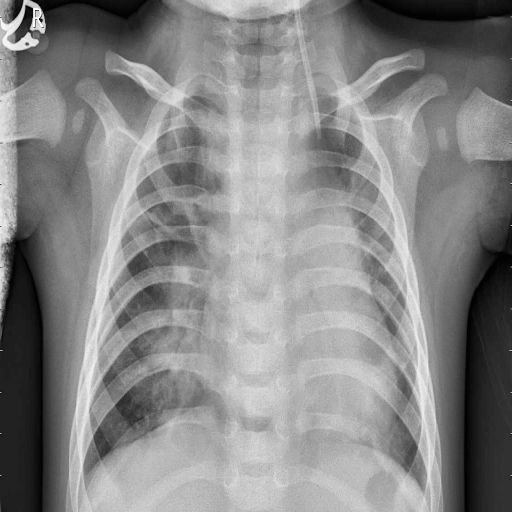
Finding: PNEUMONIA